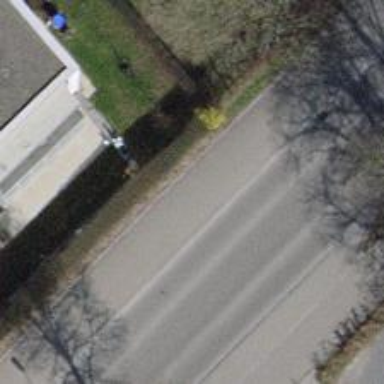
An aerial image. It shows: Hedge barrier.